Current action and preconditions to check: path_clear

Your task: For each precondition in the list above, predict whether it will hold at this action.

Consider the current scene as observed from the mobile robot's camera, and analyze the predicted future states of all dynamic agents (e.g., people, animals, vehicles, or any moving entities) within the NEXT SECOND.

IMPORTANT: Only answer "very likely" if you are absolutely certain—based on strong, clear evidence—that a dynamic agent will violate the precondition in the predicted future state. Do NOT answer "very likely" for unlikely, ambiguous, or low-probability risks.

Ask yourself for each precondition: Is there a high probability, with clear and convincing evidence, that the predicted future states of any dynamic agent will interfere with the predicted future state of the currently executing action within the NEXT SECOND, causing that precondition to fail?

Assess the risk level based on these predictions. Use "likely" or "very likely" if motions create a clear risk of interference.

Use "neutral" or "improbable" if agents are nearby but their predicted paths are clearly diverging or non-conflicting.

Failure Risk Categories: "very improbable", "improbable", "neutral", "likely", "very likely"

Answer Format: Output ONLY the probability_of_failure value from these categories: "very improbable", "improbable", "neutral", "likely", "very likely"

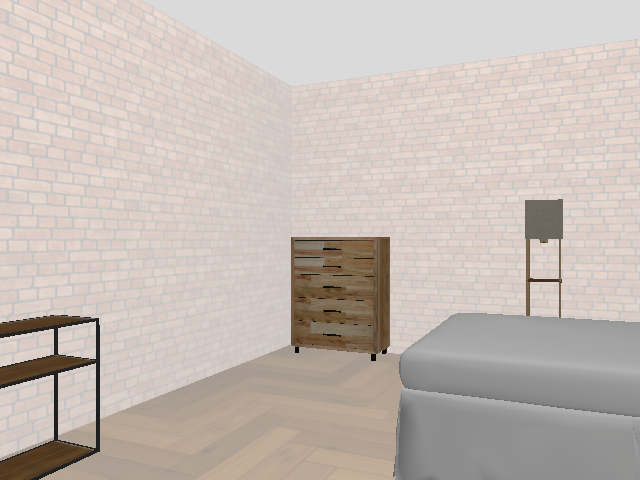

Answer: very improbable